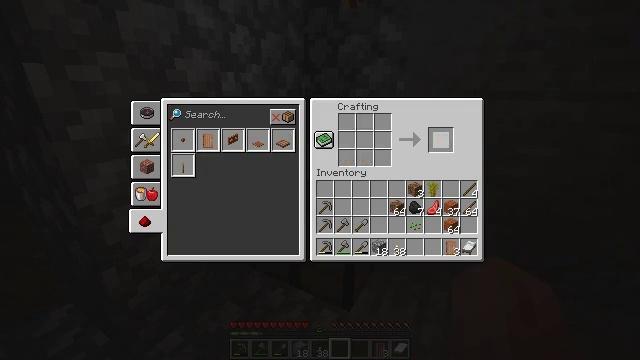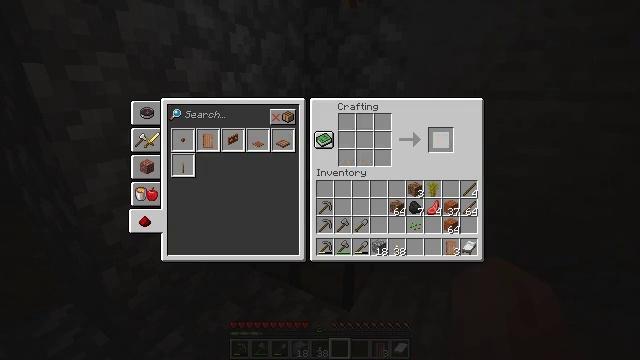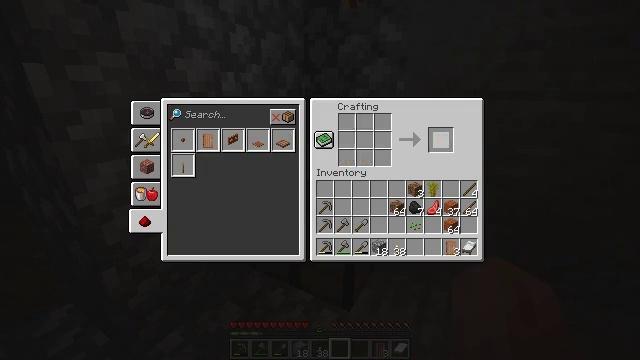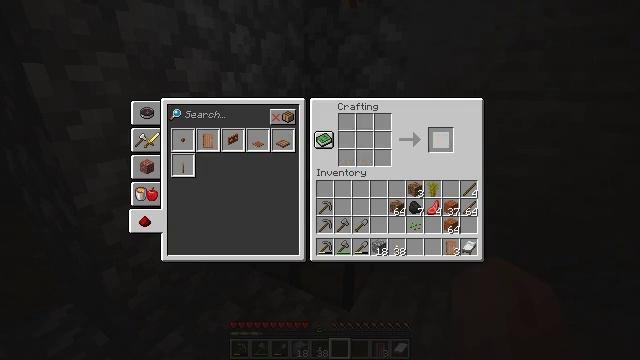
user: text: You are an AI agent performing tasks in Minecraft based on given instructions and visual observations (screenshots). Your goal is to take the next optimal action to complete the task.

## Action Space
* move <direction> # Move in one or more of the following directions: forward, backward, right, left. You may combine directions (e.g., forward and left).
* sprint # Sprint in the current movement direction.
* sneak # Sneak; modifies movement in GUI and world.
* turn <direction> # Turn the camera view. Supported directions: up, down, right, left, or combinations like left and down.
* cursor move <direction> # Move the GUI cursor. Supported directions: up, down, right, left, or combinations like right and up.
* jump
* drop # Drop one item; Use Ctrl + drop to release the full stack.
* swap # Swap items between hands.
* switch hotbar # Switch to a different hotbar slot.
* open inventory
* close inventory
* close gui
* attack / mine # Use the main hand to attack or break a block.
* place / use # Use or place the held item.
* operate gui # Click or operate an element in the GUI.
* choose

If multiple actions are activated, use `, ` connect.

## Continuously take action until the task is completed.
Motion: motion action
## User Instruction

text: Craft the acacia door in the crafting table with planks.
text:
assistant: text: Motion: sneak
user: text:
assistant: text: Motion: sneak
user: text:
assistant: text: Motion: sneak
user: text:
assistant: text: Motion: no_op